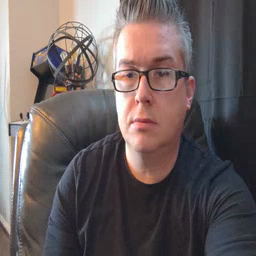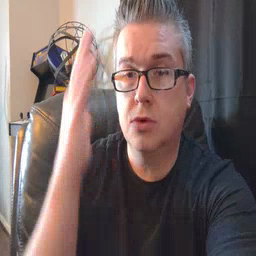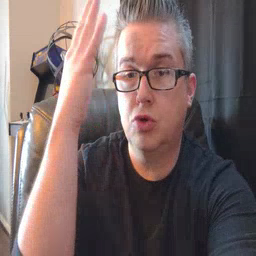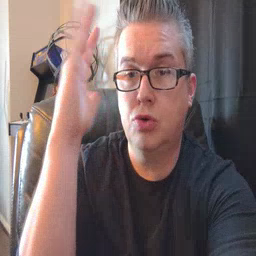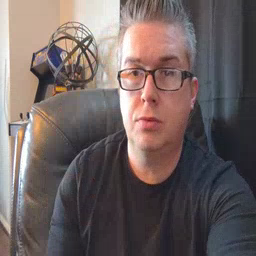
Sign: tree